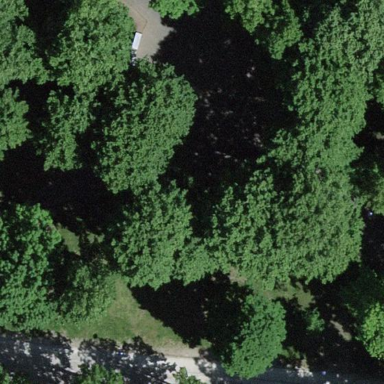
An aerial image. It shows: Lovely park for leisure and relaxation.